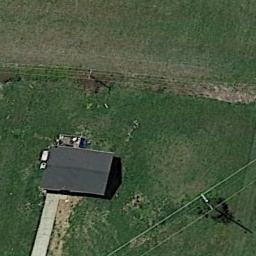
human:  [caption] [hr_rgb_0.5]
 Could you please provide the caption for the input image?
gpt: In a sparse residential area there is a grey house surrounded by grass .

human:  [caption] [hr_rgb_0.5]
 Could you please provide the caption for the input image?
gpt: The sparse residential is on the grass next to a road .

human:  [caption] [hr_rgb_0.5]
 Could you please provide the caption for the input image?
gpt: The sparse residential is surrounded by grass .

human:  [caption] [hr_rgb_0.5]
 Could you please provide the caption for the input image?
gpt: There are several houses among the lush woods .

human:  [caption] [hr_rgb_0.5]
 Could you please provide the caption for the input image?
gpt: A sparse residential area with a black building on the green meadow .